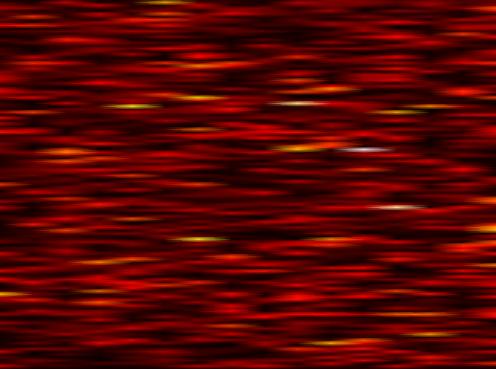
Label: OFDM